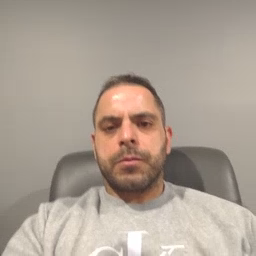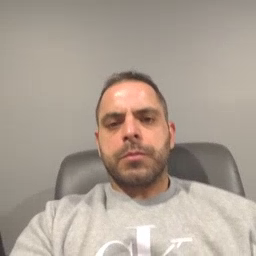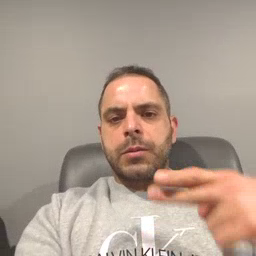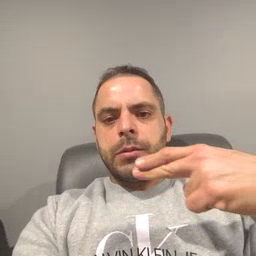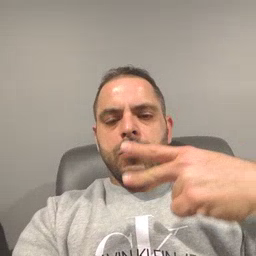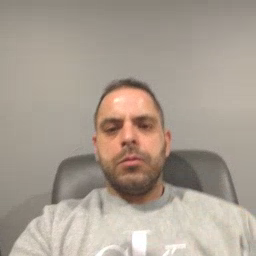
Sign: scissors